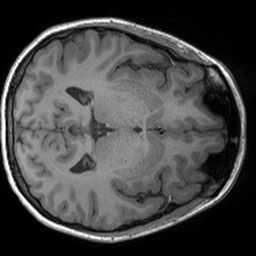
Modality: T1w
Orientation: axial
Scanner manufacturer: siemens
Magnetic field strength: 3 T
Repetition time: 1.54 s
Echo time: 0.00234 s